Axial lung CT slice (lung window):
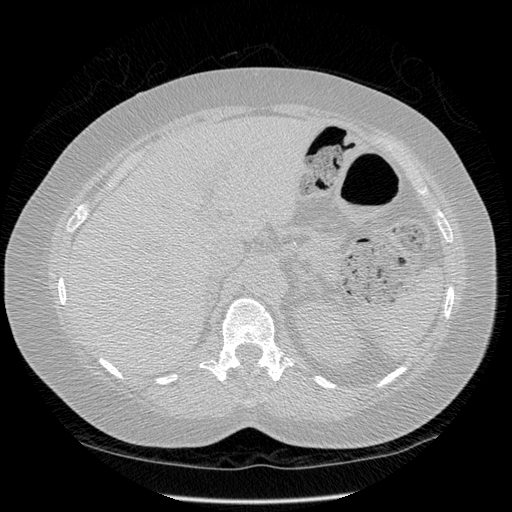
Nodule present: no